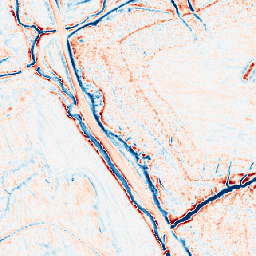
Category: edge_preserving
Decomposition family: anisotropic_diffusion
Decomposition parameters: iterations: 50
kappa: 10
gamma: 0.05
Upsampling method: area
Upsampling parameters: scale: 4
Upsampling scale: 4